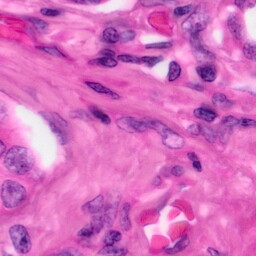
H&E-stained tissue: Pancreatic